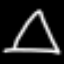
Label: square